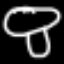
Label: mushroom